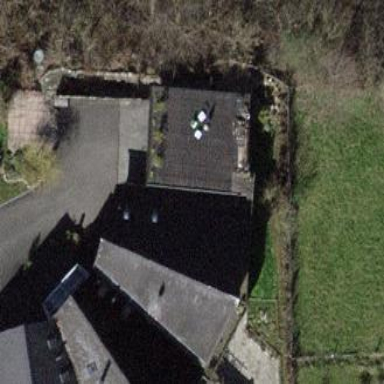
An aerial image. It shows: Garage building.